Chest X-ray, PA view. Patient: 51 years old, sex F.
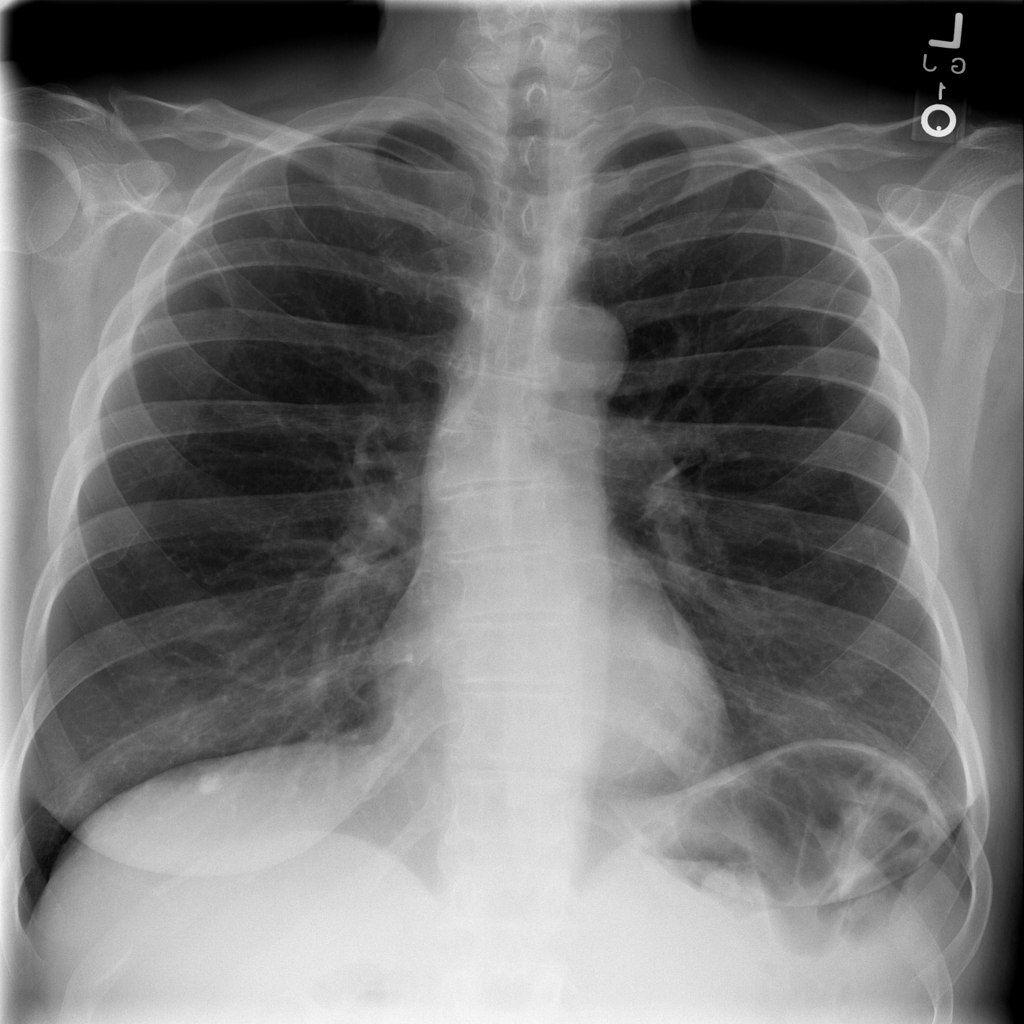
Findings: No Finding